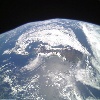
Label: cloud